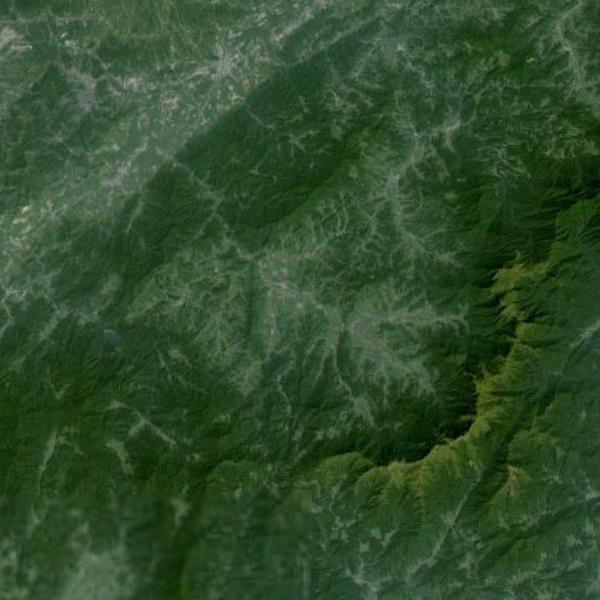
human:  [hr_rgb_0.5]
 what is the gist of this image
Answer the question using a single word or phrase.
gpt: mountains